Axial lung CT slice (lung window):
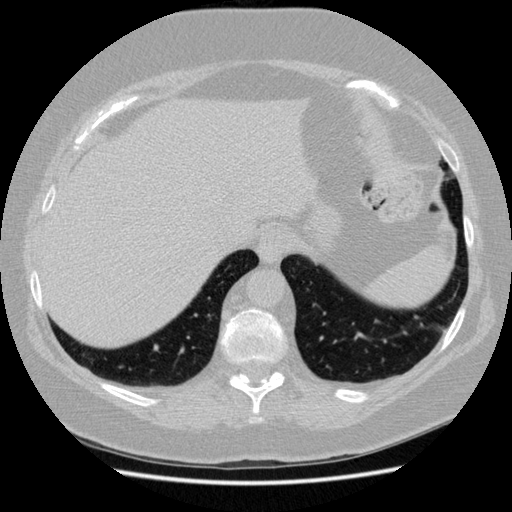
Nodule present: no